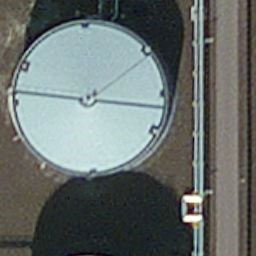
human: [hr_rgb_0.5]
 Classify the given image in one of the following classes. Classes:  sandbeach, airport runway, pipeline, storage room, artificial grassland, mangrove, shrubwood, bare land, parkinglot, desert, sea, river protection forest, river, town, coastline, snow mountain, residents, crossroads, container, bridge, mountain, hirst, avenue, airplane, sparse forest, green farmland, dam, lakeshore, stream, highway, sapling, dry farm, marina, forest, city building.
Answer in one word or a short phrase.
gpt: storage room